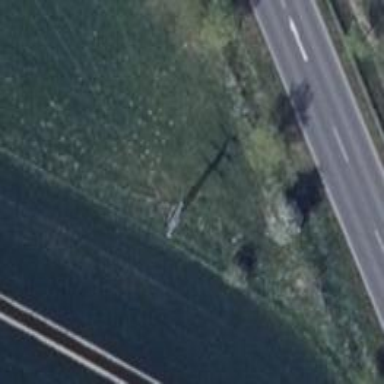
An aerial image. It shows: Minor power line.